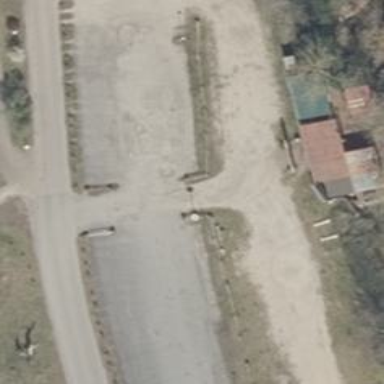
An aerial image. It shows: Asphalt service road.